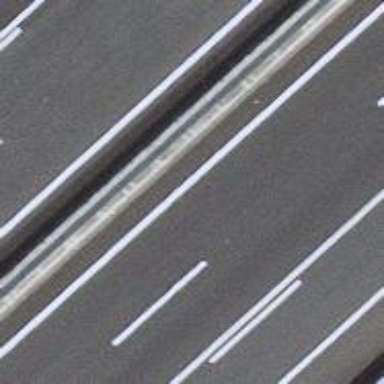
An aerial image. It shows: Motorway bridge.